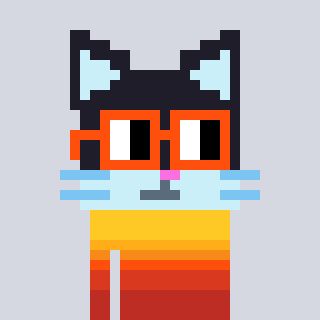
a pixel art character with square orange glasses, a cat-shaped head and a red-colored body on a cool background